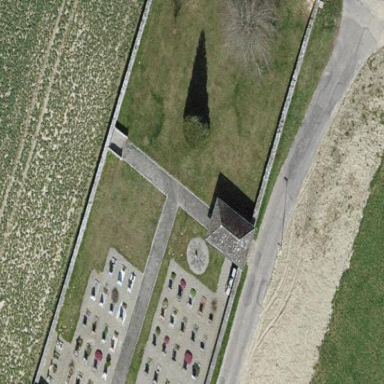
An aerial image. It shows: Cemetery.